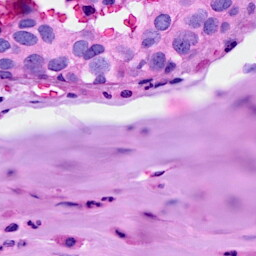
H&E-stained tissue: Breast